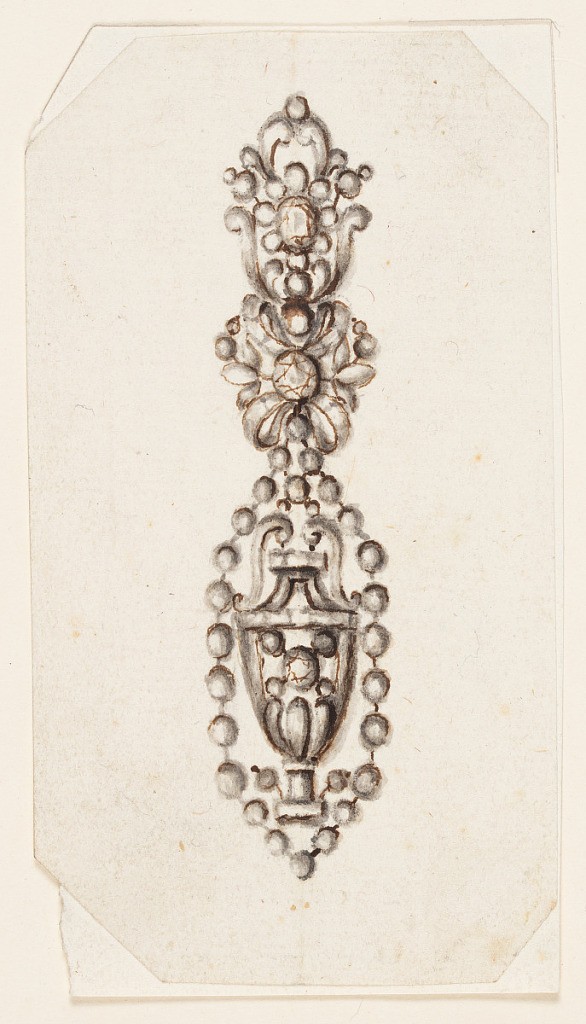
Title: Design for an Earring
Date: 1815–30
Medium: Pen and sepia ink, brush and gray watercolor on paper
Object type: Drawing
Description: Design for an earring. Above is a kind of escutcheon with a blossom of diamonds. Below, an oval formed by a row of beads, with a vase inside. Both parts are connected by a knot, with a central diamond and two lateral stems. Bevelled corners.